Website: apple
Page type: billing-address
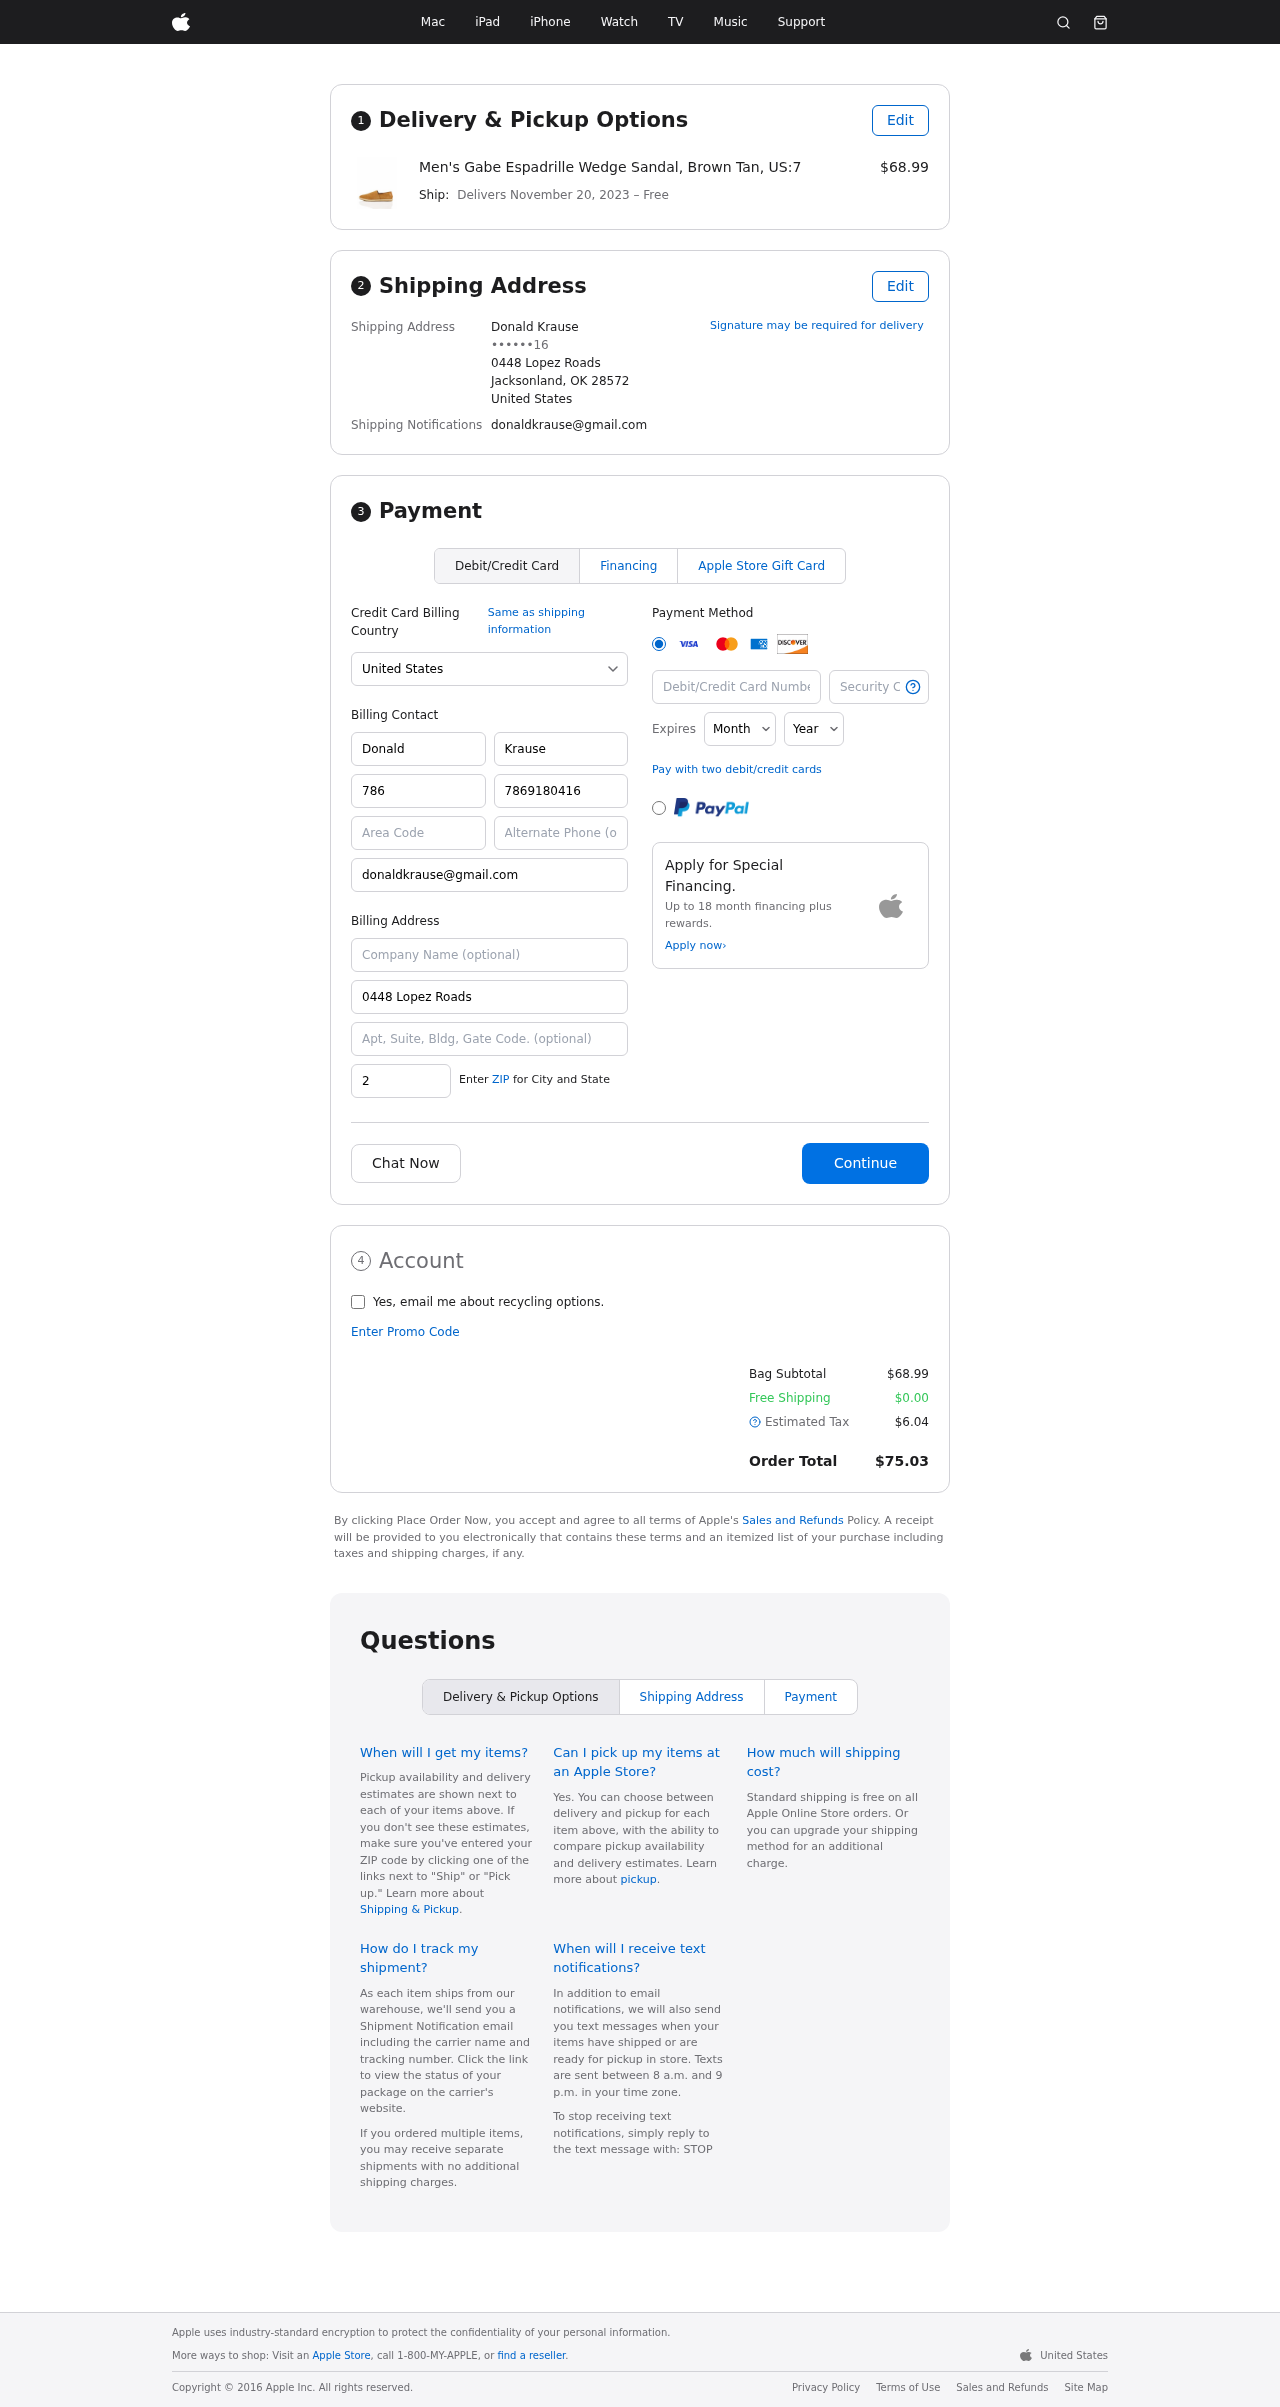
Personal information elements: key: PII_CARD_CVV
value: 576
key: PII_CARD_EXPIRY_MONTH
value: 09
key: PII_CARD_EXPIRY_YEAR
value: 27
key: PII_CARD_NUMBER
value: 6590 3476 9612 3106
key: PII_CITY_STATE_ZIP
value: Jacksonland, OK 28572
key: PII_COUNTRY
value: United States
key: PII_EMAIL
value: donaldkrause@gmail.com
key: PII_FULLNAME
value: Donald Krause
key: PII_STREET
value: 0448 Lopez Roads
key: PII_PHONE_MASKED
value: ••••••16
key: PII_BILLING_FIRSTNAME
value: Donald
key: PII_BILLING_LASTNAME
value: Krause
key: PII_BILLING_PHONE_AREA
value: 786
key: PII_BILLING_PHONE
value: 7869180416
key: PII_BILLING_EMAIL
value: donaldkrause@gmail.com
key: PII_BILLING_STREET
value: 0448 Lopez Roads
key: PII_BILLING_POSTCODE
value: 28572
Product elements: key: PRODUCT1_NAME
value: Men's Gabe Espadrille Wedge Sandal, Brown Tan, US:7
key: PRODUCT1_PRICE
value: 68.99
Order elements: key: ORDER_DELIVERY_DATE
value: November 20, 2023
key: ORDER_SUBTOTAL
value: $68.99
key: ORDER_SHIPPING_COST
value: $0.00
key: ORDER_TAX
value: $6.04
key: ORDER_TOTAL
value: $75.03